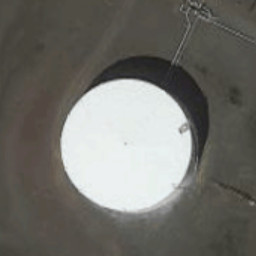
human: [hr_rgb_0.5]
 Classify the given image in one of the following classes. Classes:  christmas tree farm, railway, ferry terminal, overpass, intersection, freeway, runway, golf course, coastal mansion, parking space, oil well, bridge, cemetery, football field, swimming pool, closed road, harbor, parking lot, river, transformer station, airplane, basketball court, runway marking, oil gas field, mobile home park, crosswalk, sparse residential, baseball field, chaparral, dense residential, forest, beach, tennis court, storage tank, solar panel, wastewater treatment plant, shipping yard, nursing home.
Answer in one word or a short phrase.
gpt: storage tank